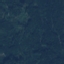
Land use / land cover: Forest